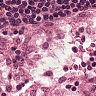
Metastatic tissue present: no